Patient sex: M
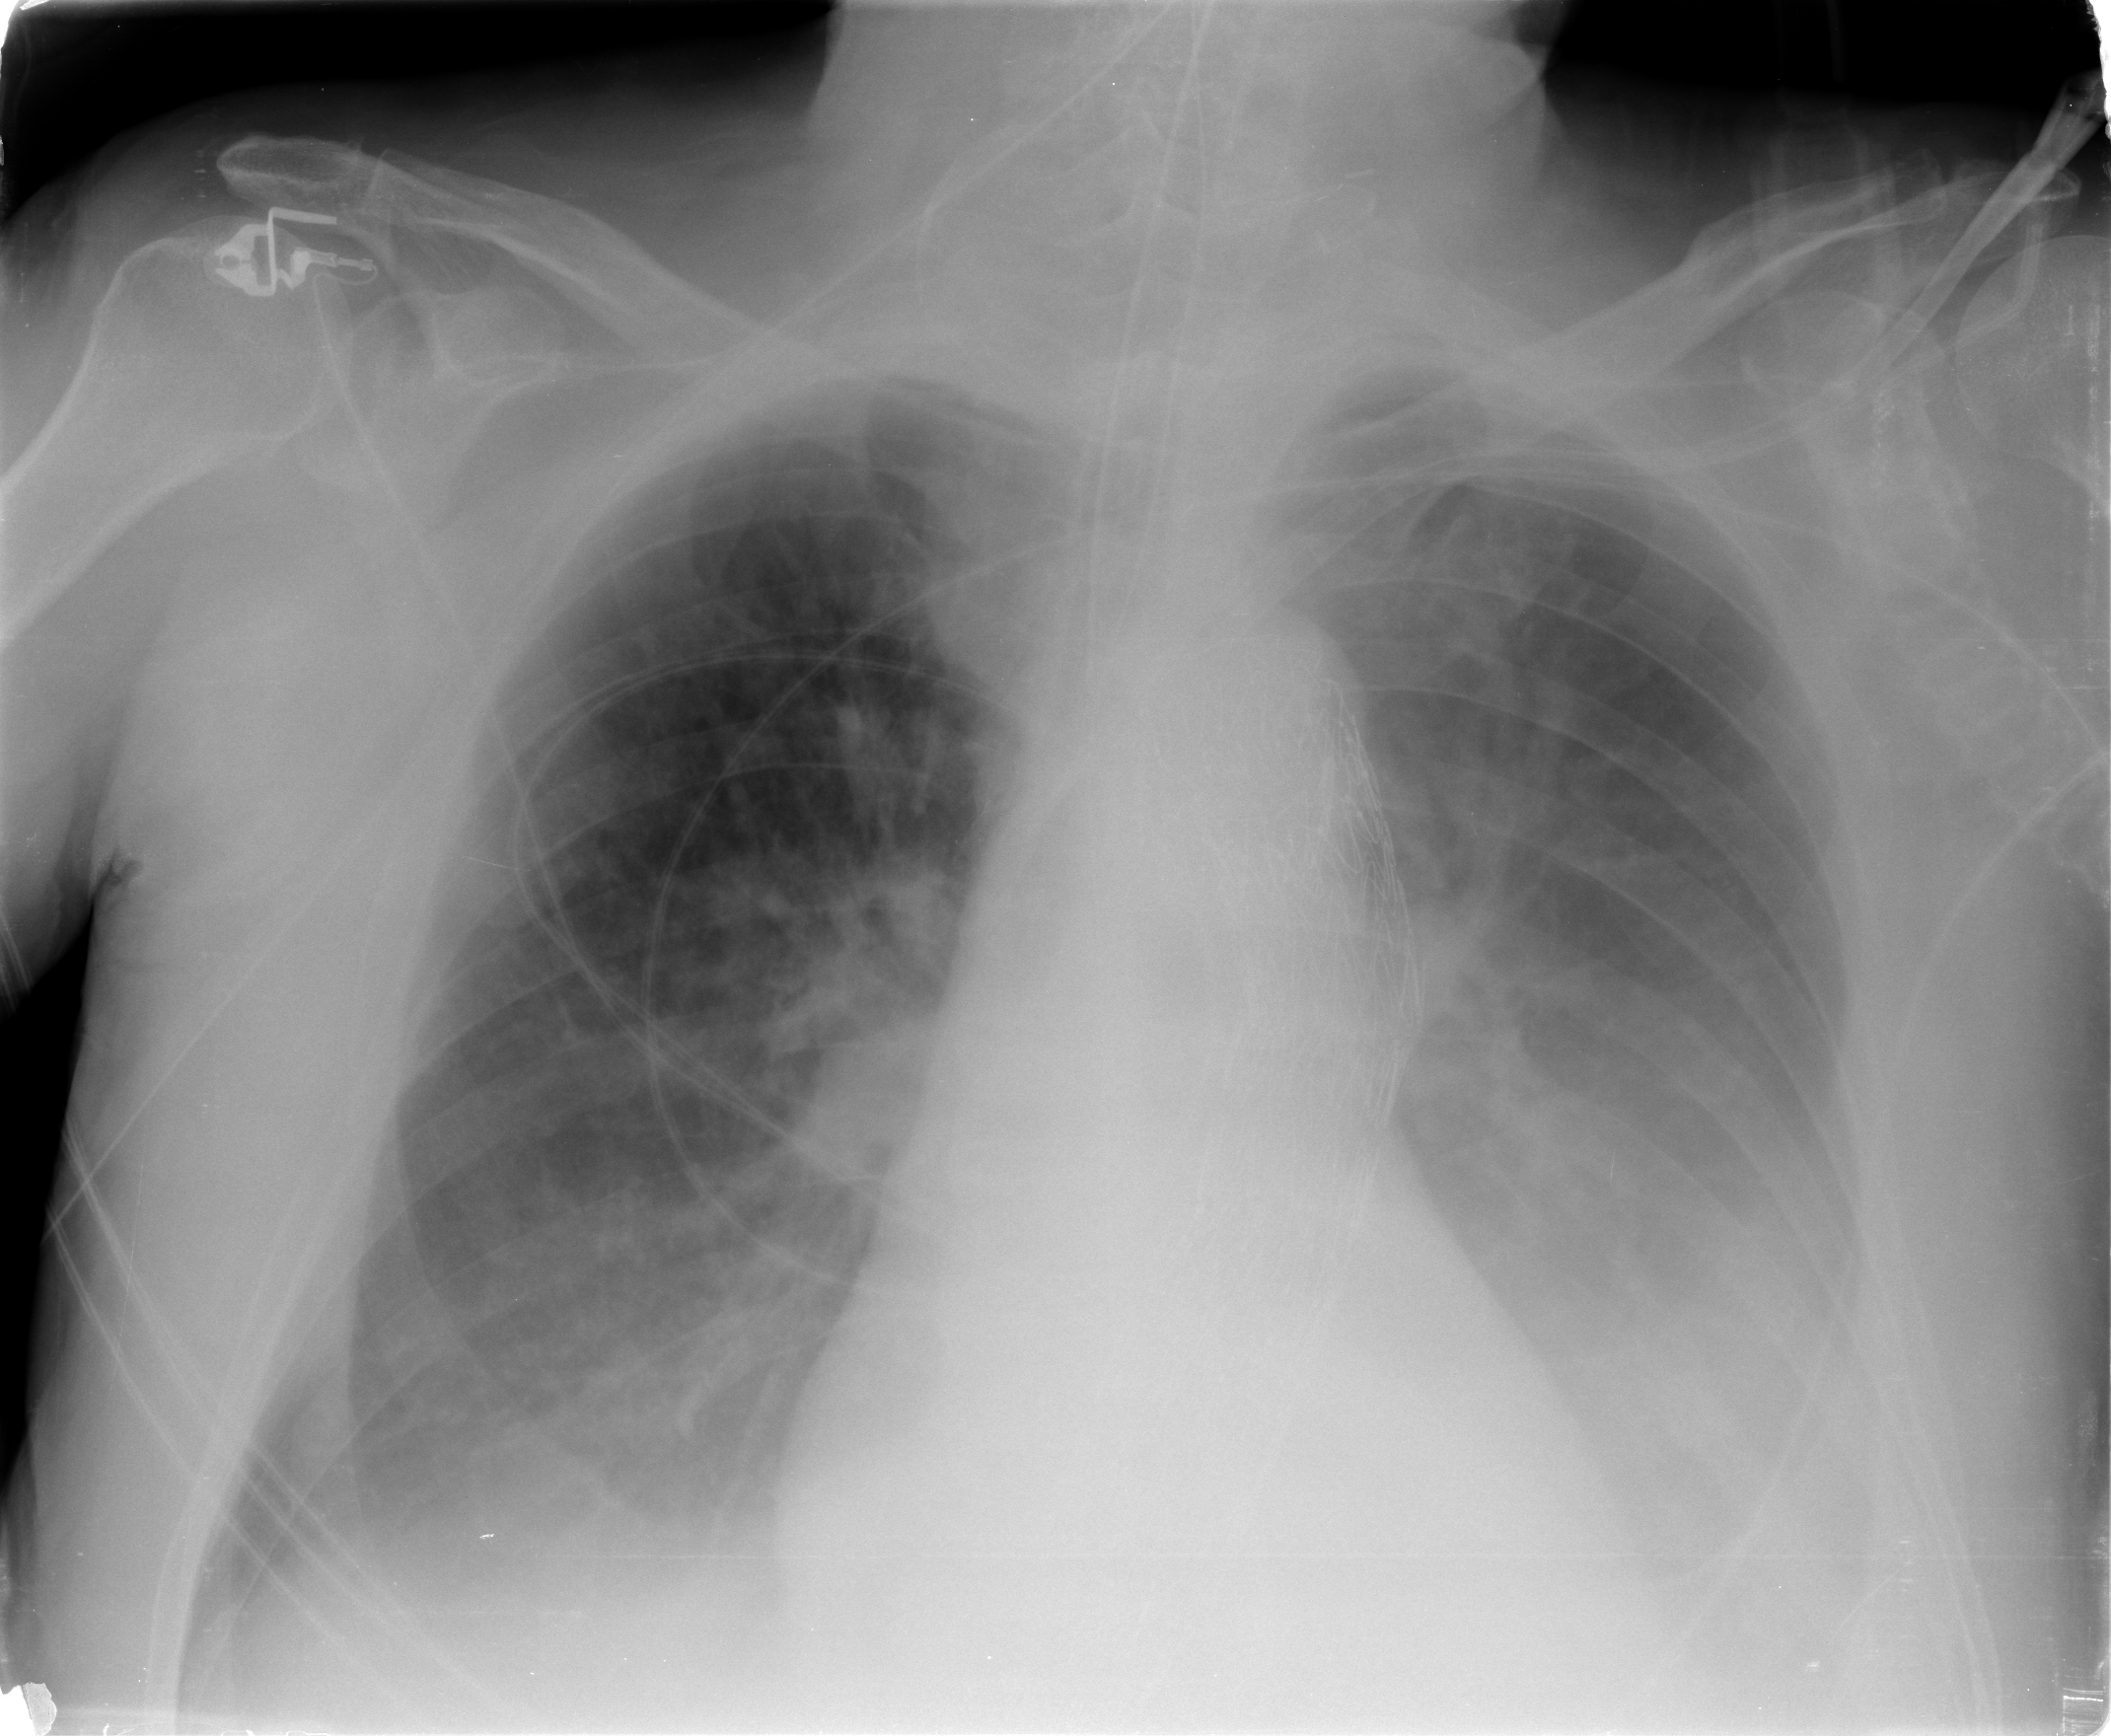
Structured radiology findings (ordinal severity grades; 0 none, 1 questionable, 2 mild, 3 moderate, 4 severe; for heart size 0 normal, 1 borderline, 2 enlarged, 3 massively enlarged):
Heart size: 0
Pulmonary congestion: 0
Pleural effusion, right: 2
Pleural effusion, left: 2
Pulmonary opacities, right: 0
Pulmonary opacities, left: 0
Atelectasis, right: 2
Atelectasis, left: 2